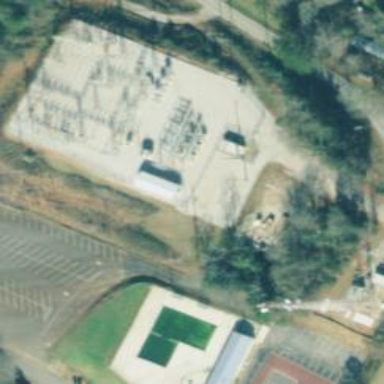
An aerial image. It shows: Distribution power substation secured by fence.